Current action and preconditions to check: trajectory_clear

Your task: For each precondition in the list above, predict whether it will hold at this action.

Consider the current scene as observed from the mobile robot's camera, and analyze the predicted future states of all dynamic agents (e.g., people, animals, vehicles, or any moving entities) within the NEXT SECOND.

IMPORTANT: Only answer "very likely" if you are absolutely certain—based on strong, clear evidence—that a dynamic agent will violate the precondition in the predicted future state. Do NOT answer "very likely" for unlikely, ambiguous, or low-probability risks.

Ask yourself for each precondition: Is there a high probability, with clear and convincing evidence, that the predicted future states of any dynamic agent will interfere with the predicted future state of the currently executing action within the NEXT SECOND, causing that precondition to fail?

Assess the risk level based on these predictions. Use "likely" or "very likely" if motions create a clear risk of interference.

Use "neutral" or "improbable" if agents are nearby but their predicted paths are clearly diverging or non-conflicting.

Failure Risk Categories: "very improbable", "improbable", "neutral", "likely", "very likely"

Answer Format: Output ONLY the probability_of_failure value from these categories: "very improbable", "improbable", "neutral", "likely", "very likely"

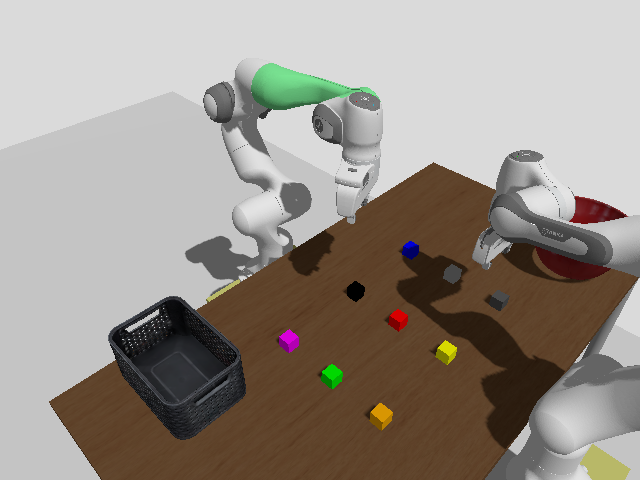

Answer: very improbable